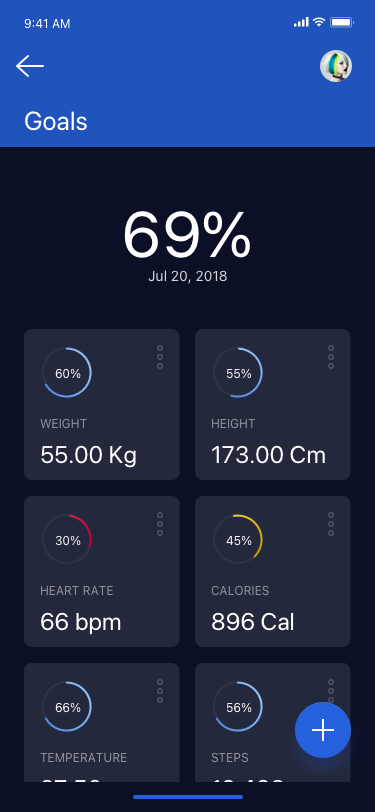
Text in this UI design:
Home page
About Us
Profile
Portfolios
Message
Settings
Logout